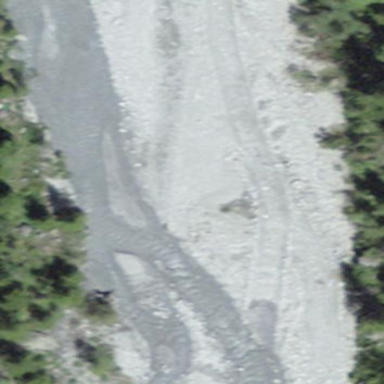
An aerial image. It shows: Natural scree.